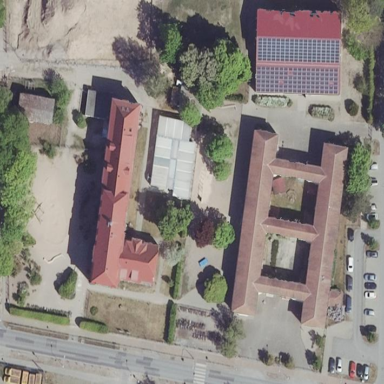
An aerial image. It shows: School.